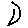
Label: moon